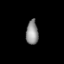
Tissue: lung
Cell type: Endothelial cells
Senescence score: 0.6106
Nuclear area (px): 289
Mean DAPI intensity: 143.325